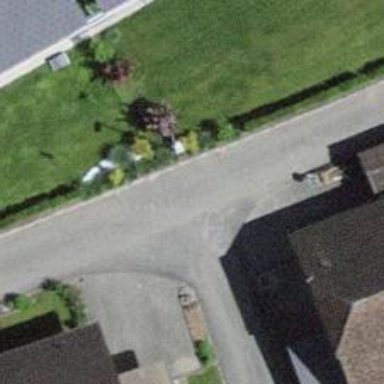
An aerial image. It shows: Asphalt road designated as living street.